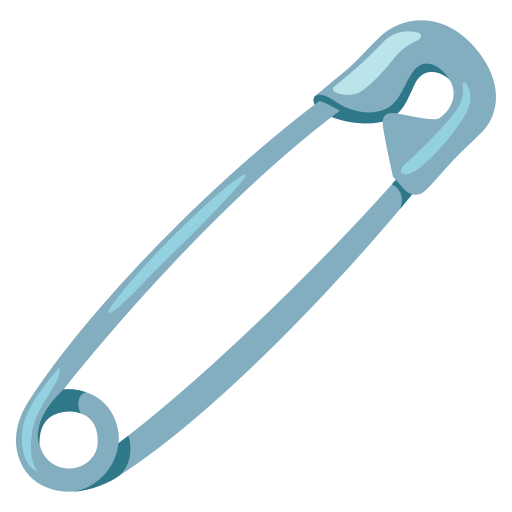
Emoji: 🧷